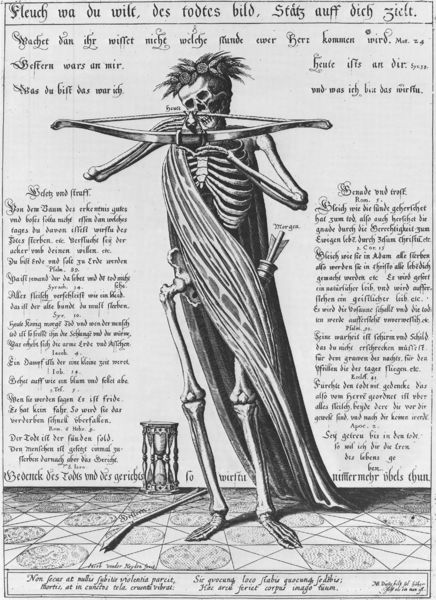
Titel: Fleuch wa du wilt, des todtes bild, Stätz auff dich zielt.
Künstler: Jacob von der Heyden
Standort: Wolfenbüttel
Institution: Herzog August Bibliothek
Schlagwörter: blätter, dunkel, kopf, mann, schatten, umhang, weiß, grau, hell, licht, schwarz, symbol, zeichnung, tuch, symbolismus, barock, schädel, stehen, tod, tot, bild, boden, figur, gewand, haare, mantel, musik, renaissance, beine, bein, füße, holzschnitt, schrift, bogen, pflaster, grafik, graphik, spalten, muskeln, inschrift, uhr, deutsch, knie, knochen, vanitas, spiel, fussboden, memento mori, rippen, druck, radierung, stich, seite, fliesen, illustration, text, kreise, beschriftung, überschrift, gestik, kacheln, kranz, buchseite, gebein, leben, skelett, totenkopf, seuche, toga, armbrust, eieruhr, stundenglas, dürer, zeit, kupferstich, schütze, brustkorb, kopfschmuck, köcher, pfeil, altdeutsch, pfeile, gerippe, ziel, epitaph, warnung, sehnen, fluch, sanduhr, schie en, schiessen, bolzen, pest, zielen, der tod, gevatter, gevatter tod, zwille, todesbild, sklett, gevatter tot, zeichnumng, armburst, auf betrachter gerichtet